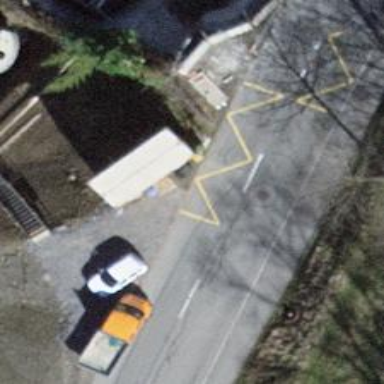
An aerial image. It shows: Public transport stop position.